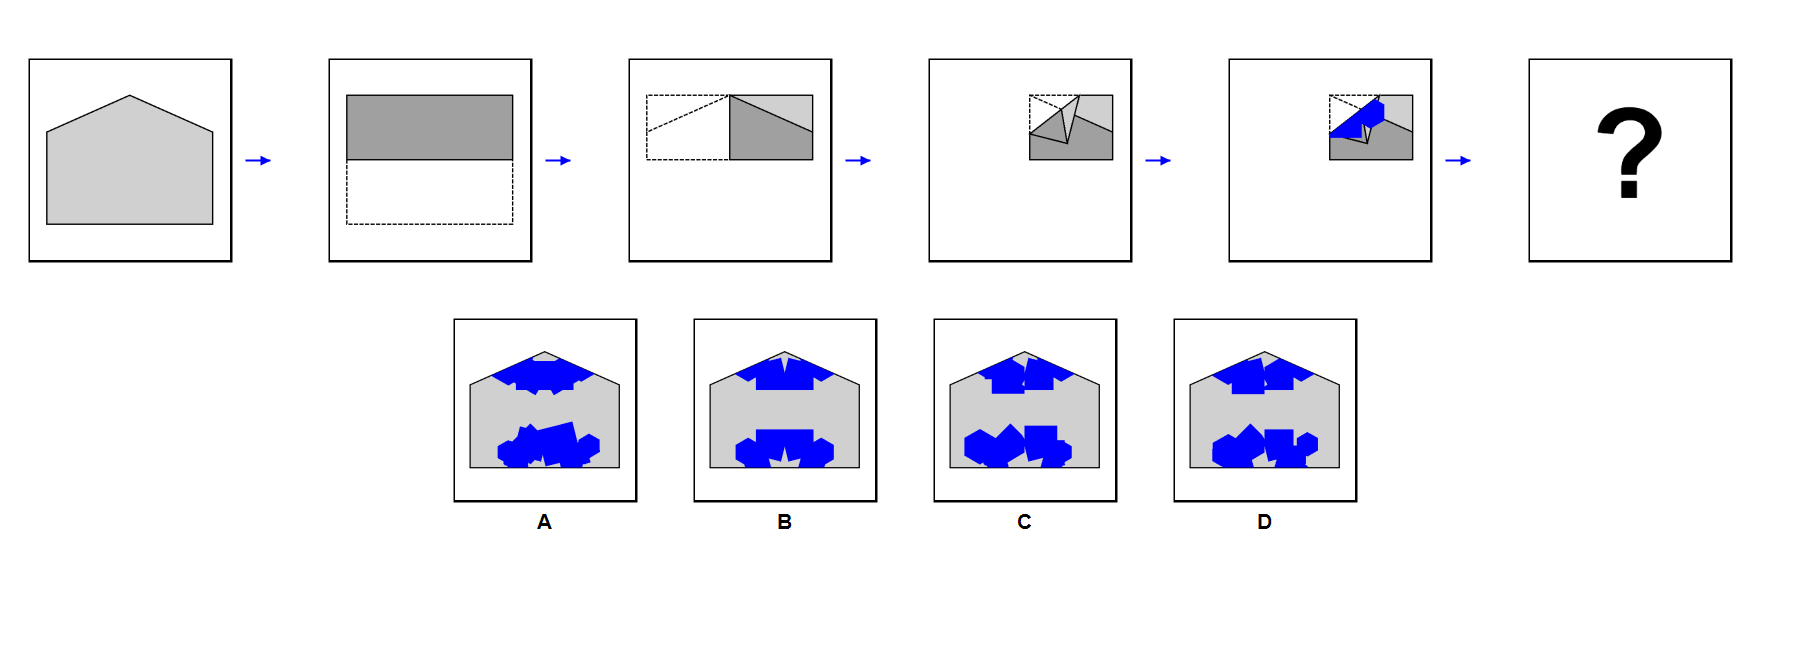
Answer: B